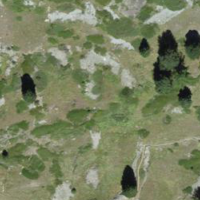
EUNIS habitat code: 26
Species observed at this site:
Campanula spicata